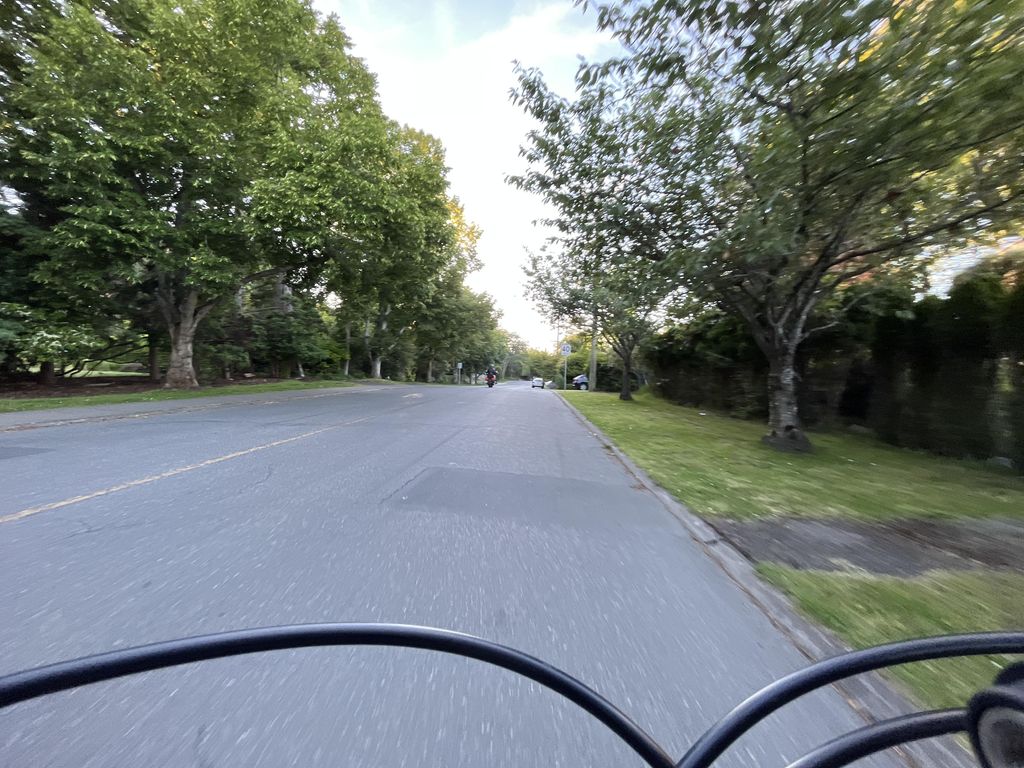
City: victoria